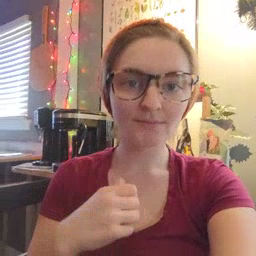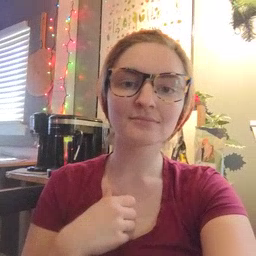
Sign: go